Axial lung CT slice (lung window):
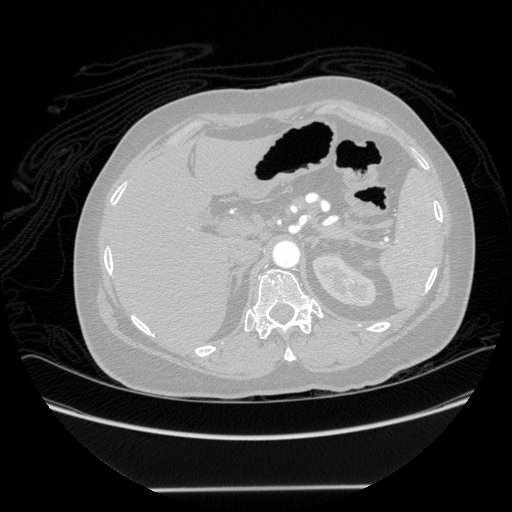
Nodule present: no